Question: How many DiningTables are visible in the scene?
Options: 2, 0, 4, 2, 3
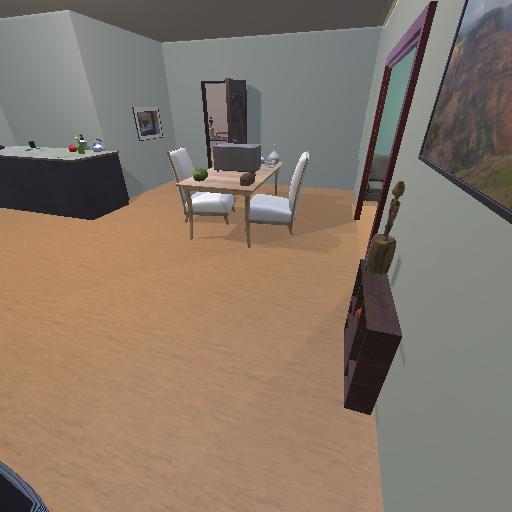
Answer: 2